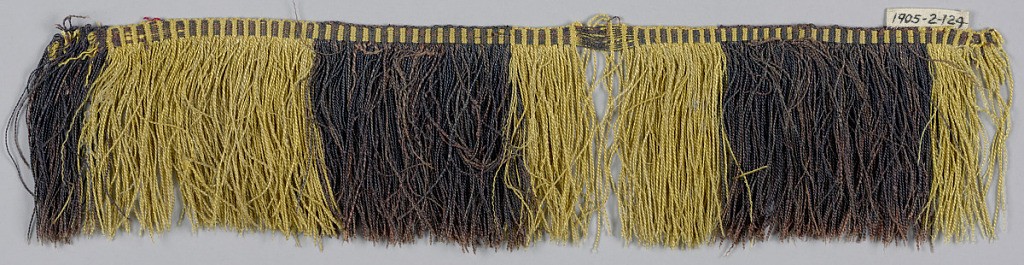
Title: Fringe
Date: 17th century
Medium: silk Technique: woven
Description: Fringe with a purple and yellow plain-woven heading. Skirts threads are arranged in stripes.